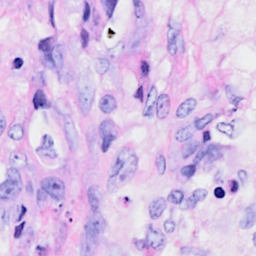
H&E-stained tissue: Breast